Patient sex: F
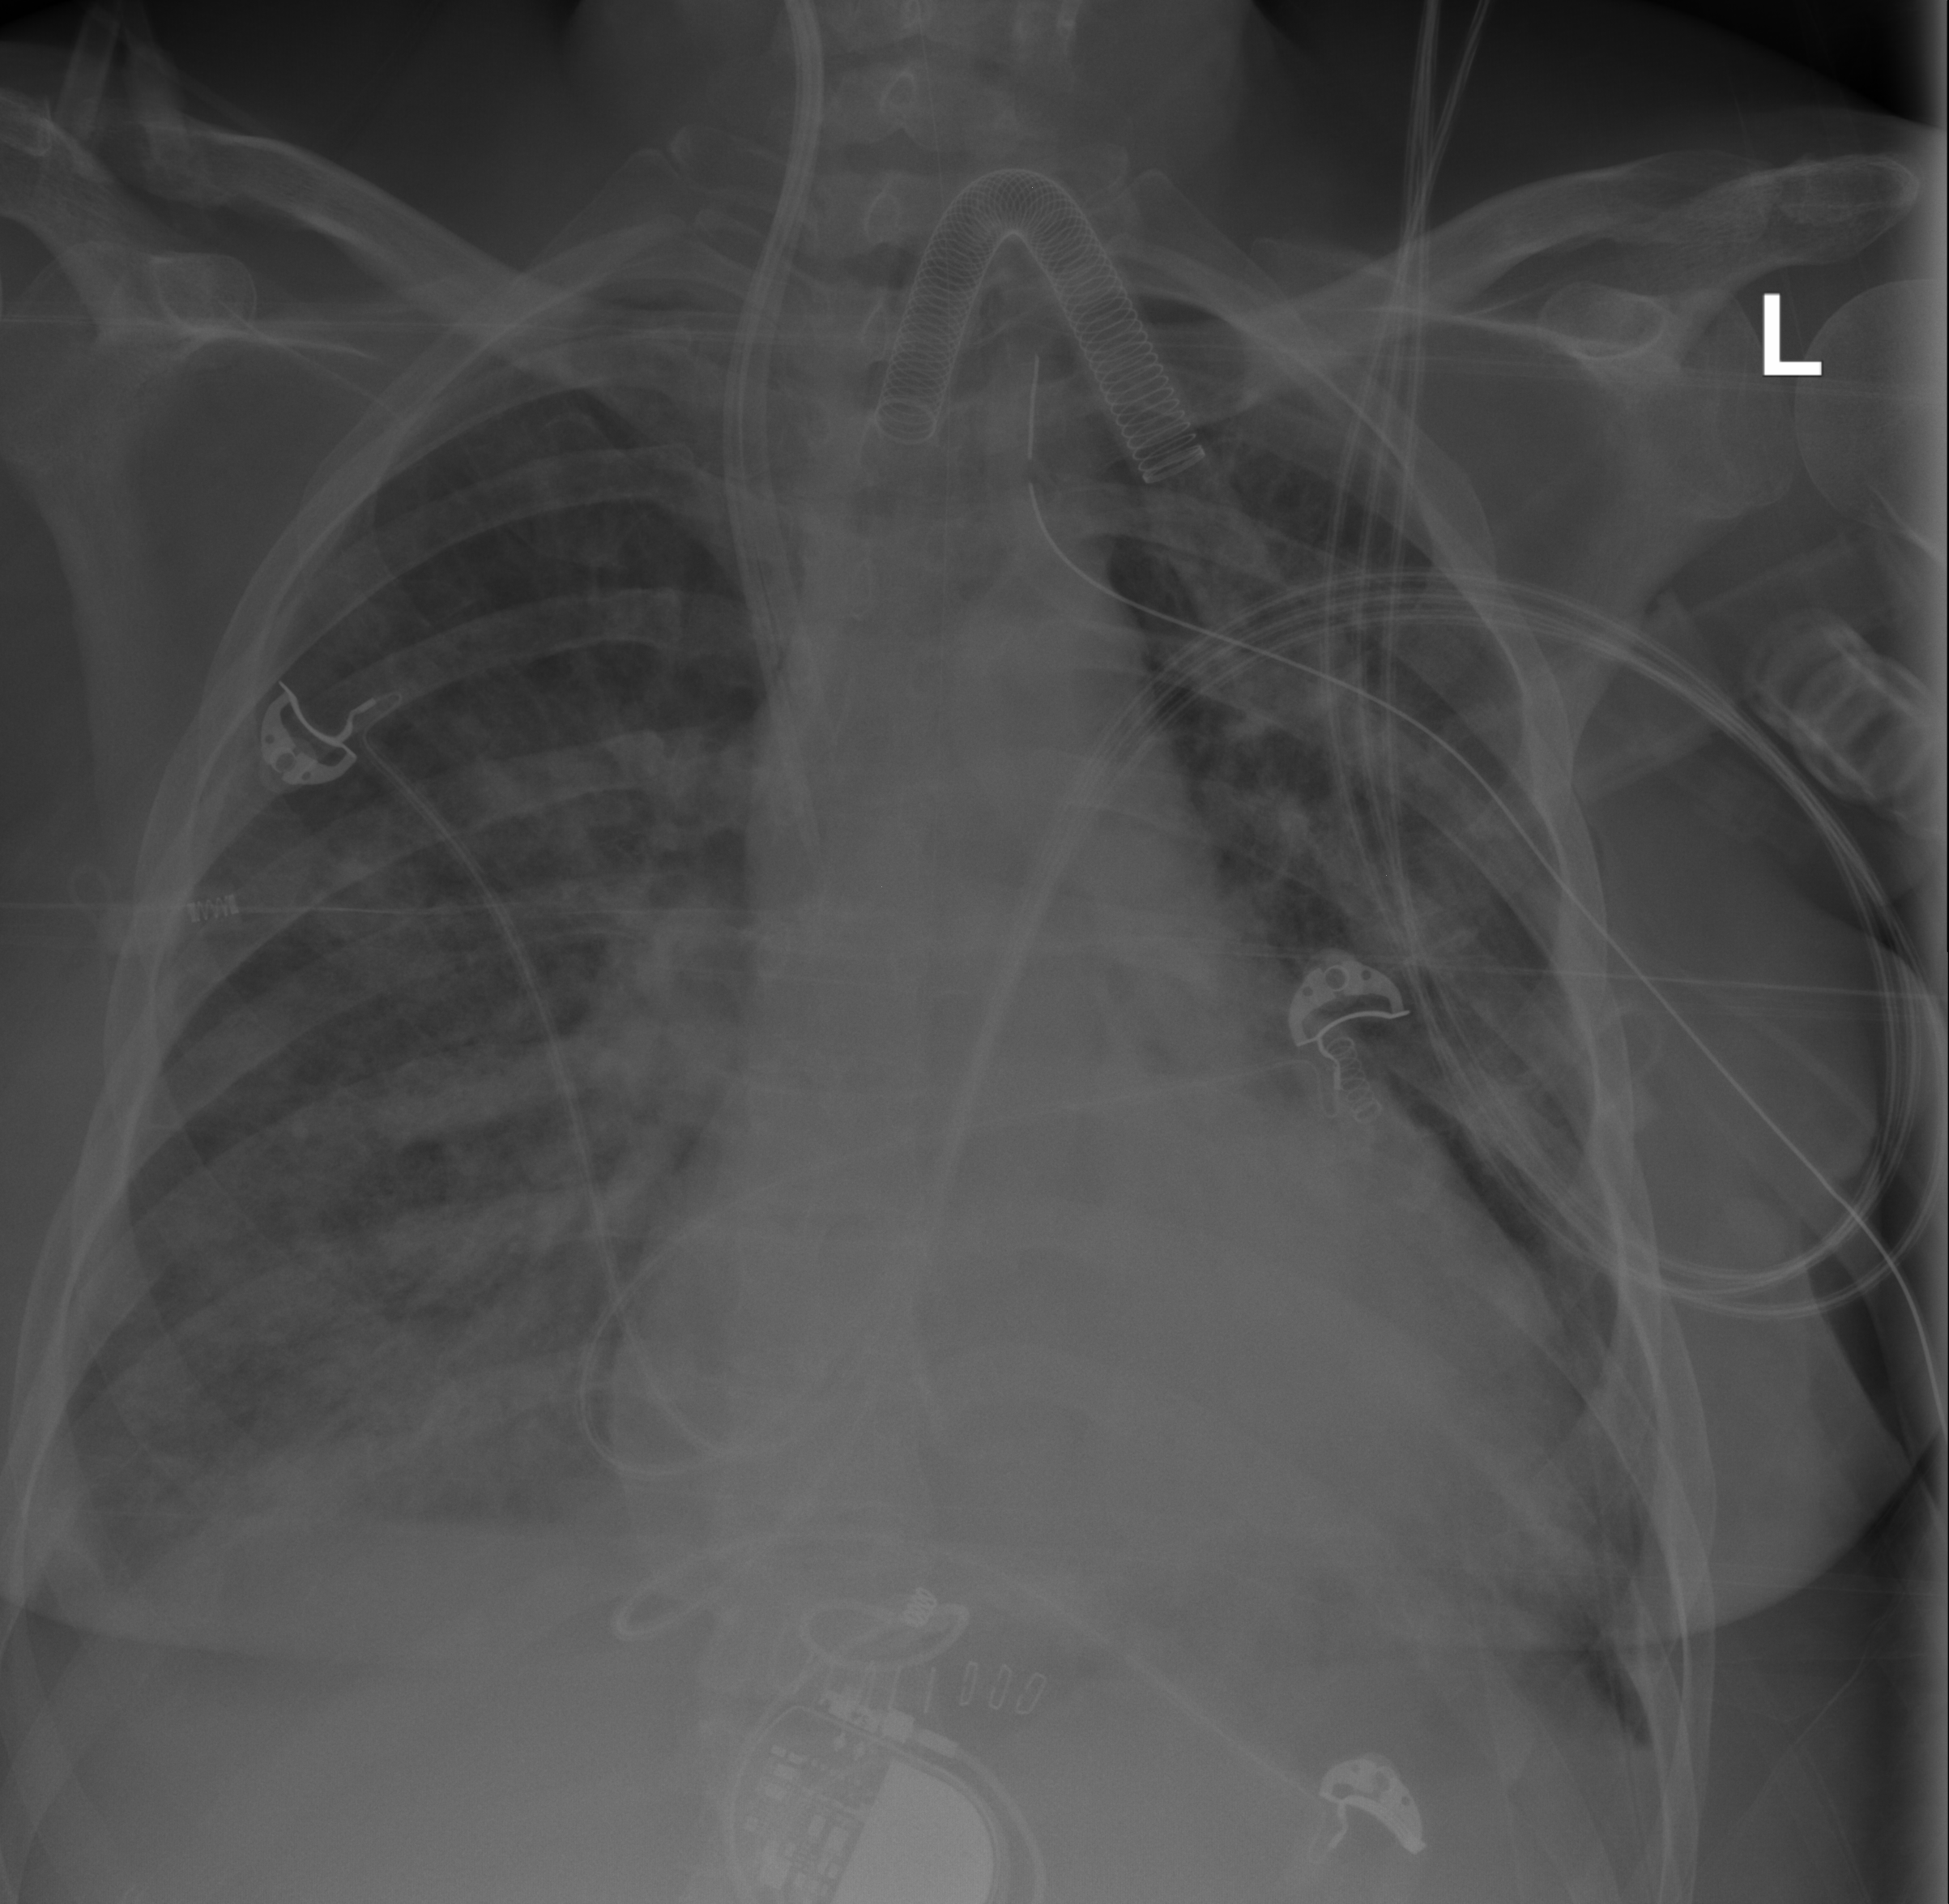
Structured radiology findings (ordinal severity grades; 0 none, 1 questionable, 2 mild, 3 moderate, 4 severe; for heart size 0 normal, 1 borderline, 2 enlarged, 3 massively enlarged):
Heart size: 2
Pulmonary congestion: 2
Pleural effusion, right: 0
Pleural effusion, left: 0
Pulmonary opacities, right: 3
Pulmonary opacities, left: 0
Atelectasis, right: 3
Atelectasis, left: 2